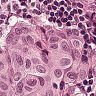
Metastatic tissue present: yes